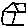
Label: house